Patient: sex M, age 37
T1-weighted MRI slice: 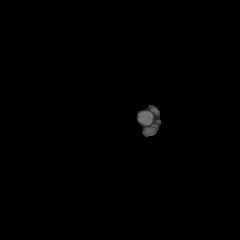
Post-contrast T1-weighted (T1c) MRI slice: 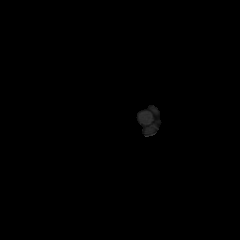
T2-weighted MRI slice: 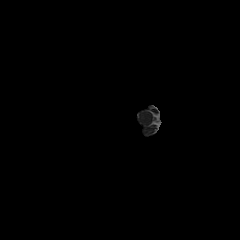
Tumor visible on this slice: no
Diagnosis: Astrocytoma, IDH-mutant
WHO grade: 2